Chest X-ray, PA view. Patient: 36 years old, sex M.
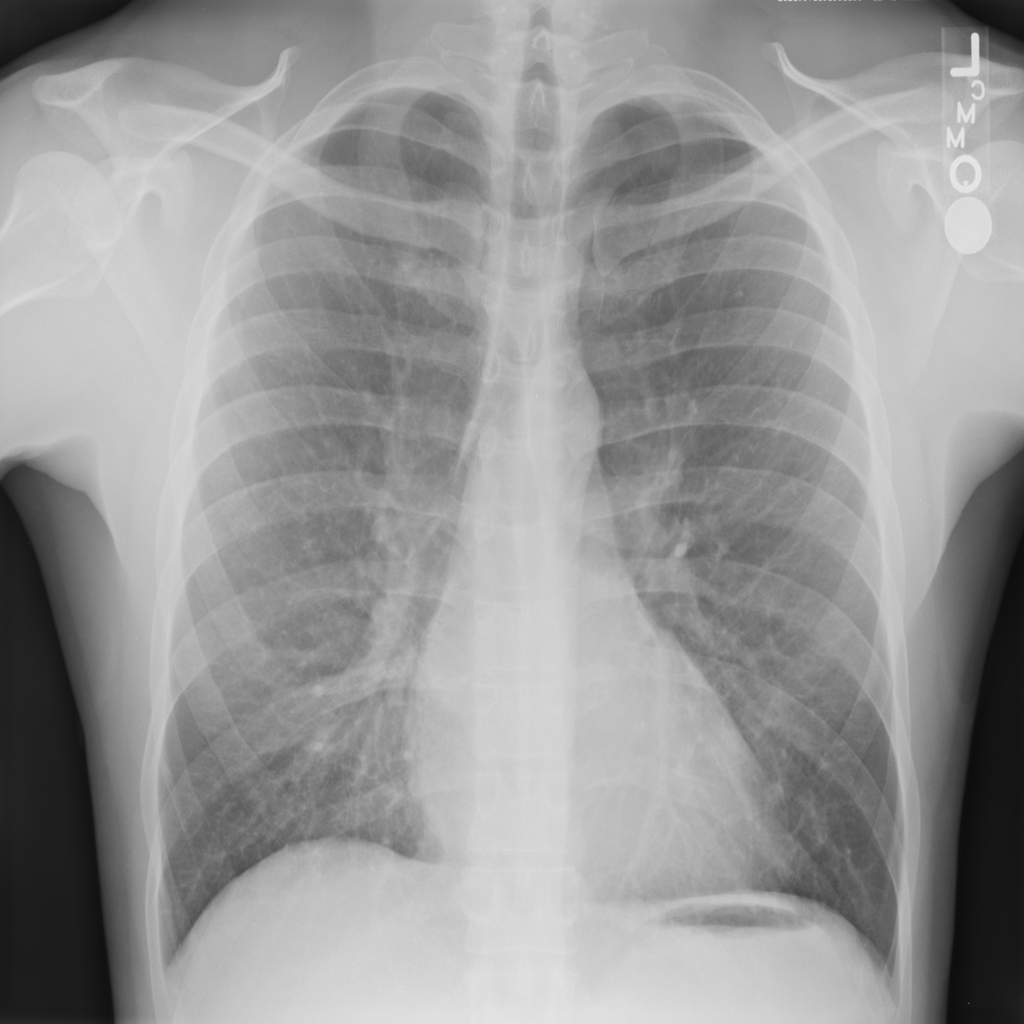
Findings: Infiltration